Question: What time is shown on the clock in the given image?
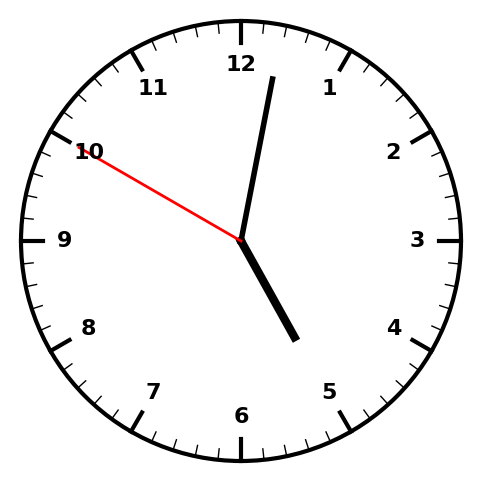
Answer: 05:01:50